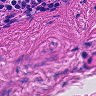
Metastatic tissue present: no